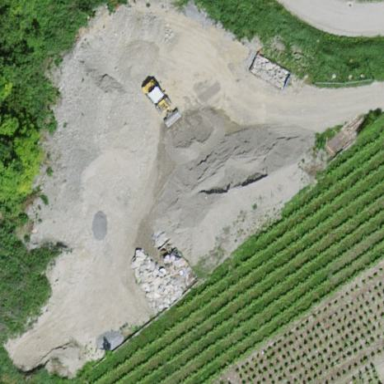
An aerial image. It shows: Quarry area.